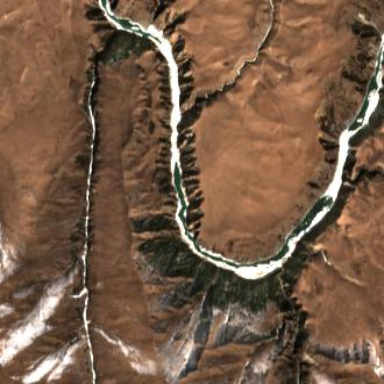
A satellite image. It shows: River flowing through the landscape.